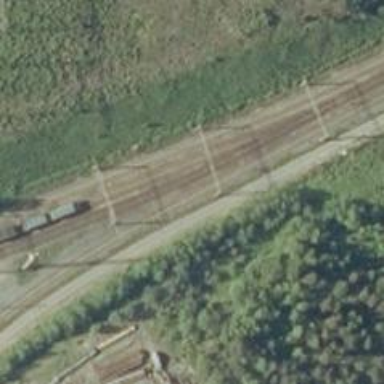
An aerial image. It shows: Rail yard with electrified contact lines for railway operations.